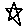
Label: star